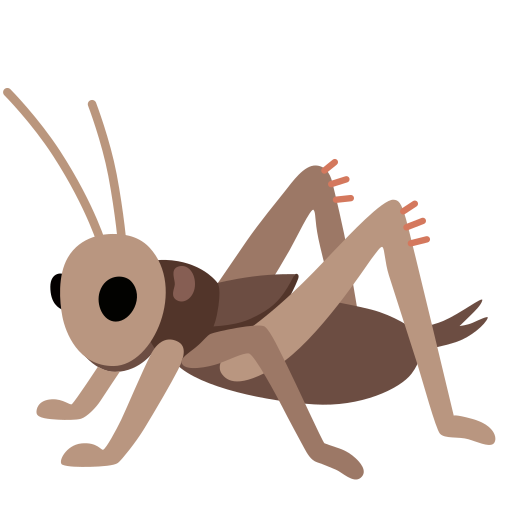
Emoji: 🦗